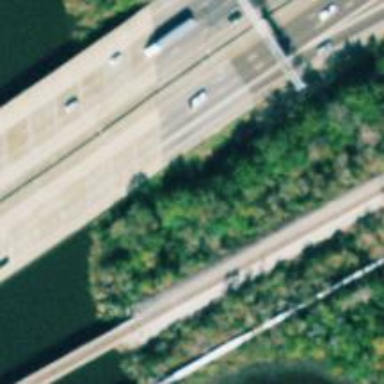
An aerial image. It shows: Bridge over motorway.